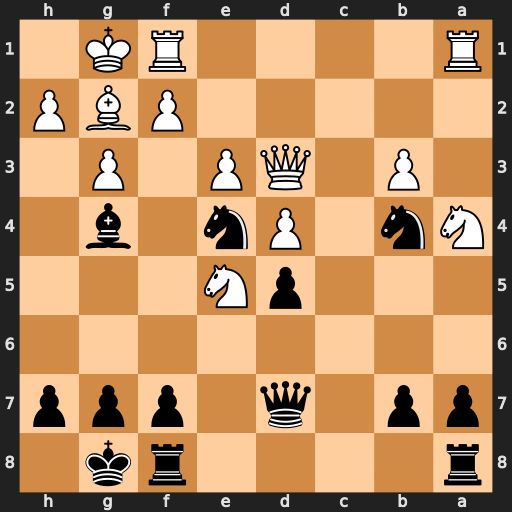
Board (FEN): r4rk1/pp1q1ppp/8/3pN3/Nn1Pn1b1/1P1QP1P1/5PBP/R4RK1
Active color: b
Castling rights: -
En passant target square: -
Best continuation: Nxd3 Nxd7 Bxd7